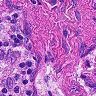
Metastatic tissue present: no